Interaction volume radius: 5 \u00c5
Interaction volume height: 50 \u00c5
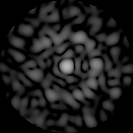
Disorder parameter: 0.8315